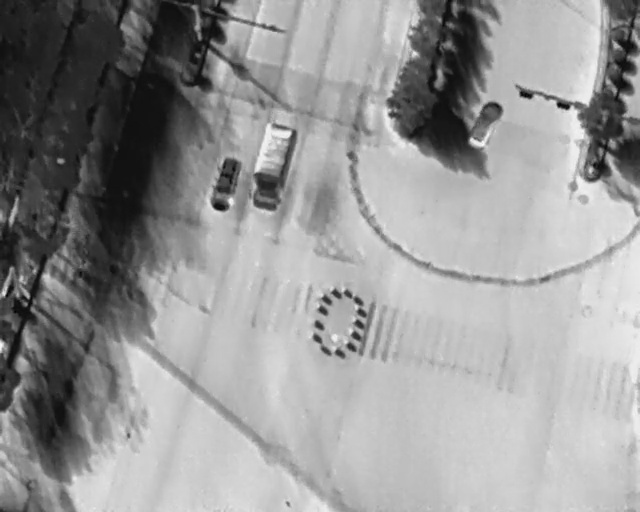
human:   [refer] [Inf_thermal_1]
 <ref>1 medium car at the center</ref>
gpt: <box>[[31, 33, 39, 38, 16]]</box>